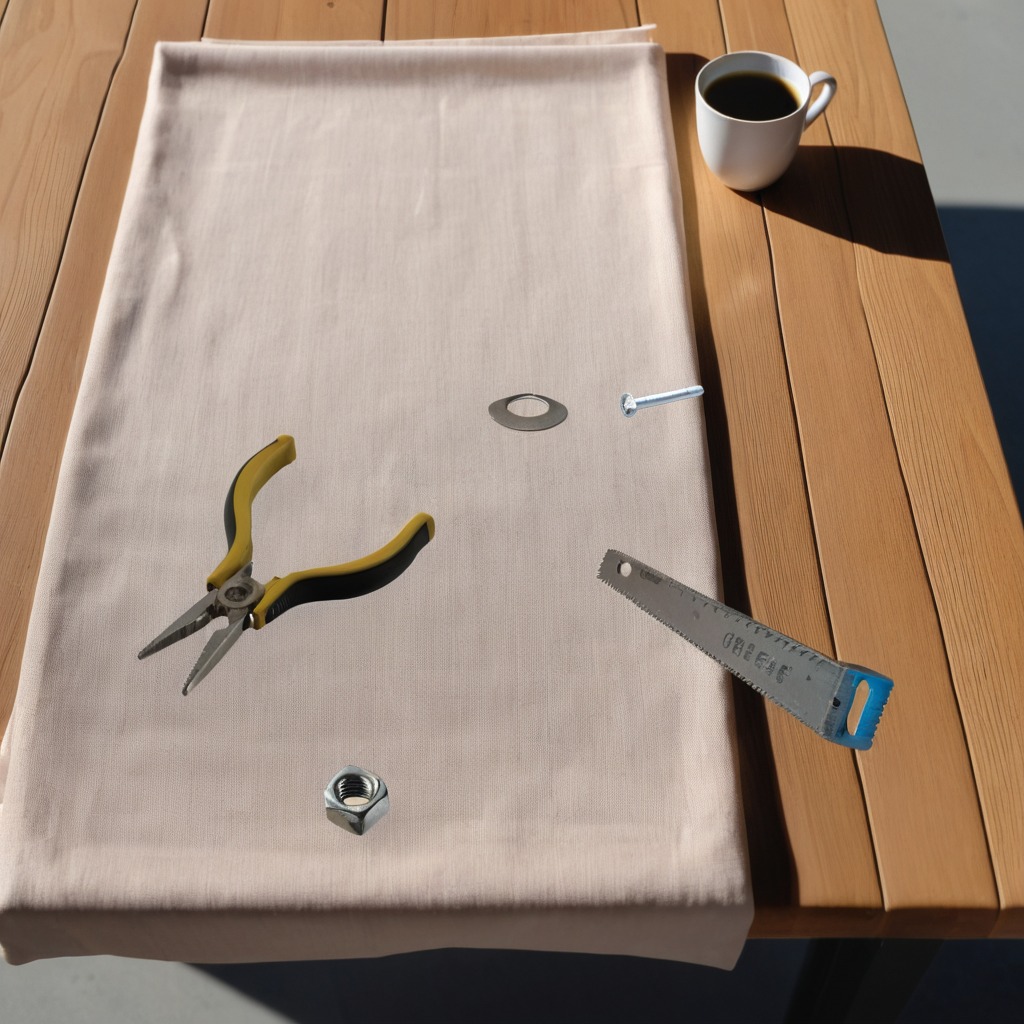
A metal washer, a metal machine screw, a pair of pliers, a handheld metal saw, and a metal nut are lying on a wooden table.